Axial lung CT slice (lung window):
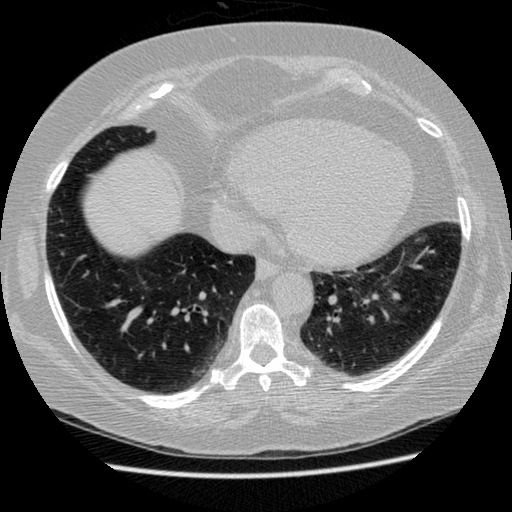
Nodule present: no